Question: I am doing a image classification project using CNN in keras. I have a dataset of about 900 photos of about 70 people .Each person has multiple photos of his different age.
My goal is to predict the correct ID of the person if any one of his photo is in the input.
Here is the glimpse of the data.

My questions are:
1. What should be my target column ?Is Target 'AGE' or 'ID'? 2-Do I need to do hot-encoding of the target column? For example if I used ID as my target,then do I have to do one-hot-encoding of ID column?
2. If I used ID as my target,then after one-hot-encoding, does it mean,I will be having 70 classes?
3. I need information about the output layer. My goal is to find whether the photo belong to the same ID or not,so what should be the output layer? Shall I use softmax with 70 outputs ?
4. Another question about the output layer is that can I use a softmax with 70 outputs and then feed it to a layer of sigmoid with single output ?
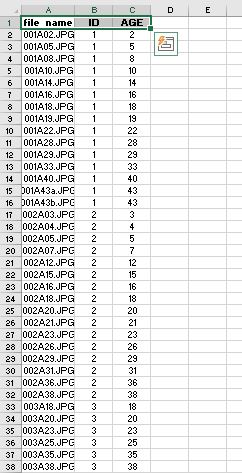
Answer: 1. You are going to identify the same person using different age images. For example, in the dataset, you have 100 different images of khan and you trained a model. Now you provide the 101st image of khan, the model will detect it. So your target column should be ID.
2. yes, there are 70 classes and you get one hot encoded vector of 900x70
3. It should be a softmax layer because the sigmoid layer is used for binary class or multilabel problem. As you have to detect 70 different people from each other, you need a softmax class.
4. I don't think so, in this way your model would not be capable of telling which person image is this (the one provided as a test)